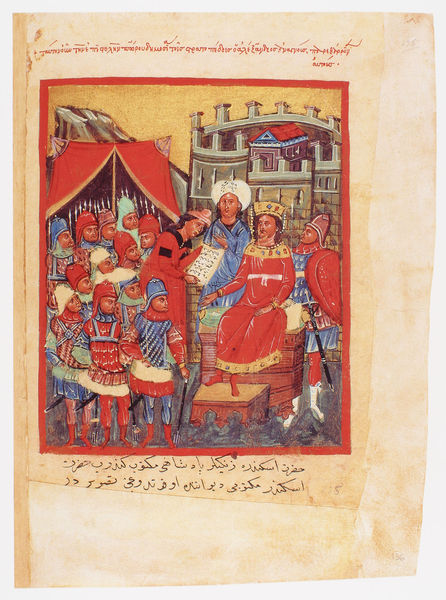
Titel: Der griechische Alexanderroman
Institution: Venedig, Hellenic Institute Codex Gr. 5
Schlagwörter: blau, kämpfer, menschen, grau, rot, gold, krone, schrift, könig, soldaten, thron, burg, ritter, arabisch, brief, mittelalter, audienz, turban, vorlesen, zelt, botschaft, arabische schrift, alexanderroman